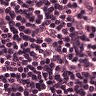
Metastatic tissue present: no